Interaction volume radius: 5 \u00c5
Interaction volume height: 25 \u00c5
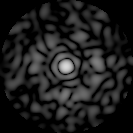
Disorder parameter: 0.8612